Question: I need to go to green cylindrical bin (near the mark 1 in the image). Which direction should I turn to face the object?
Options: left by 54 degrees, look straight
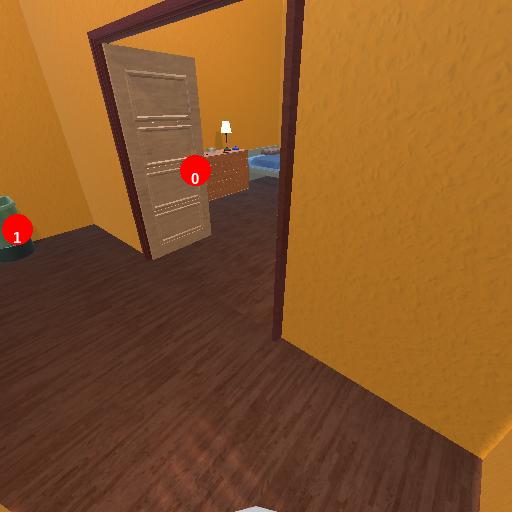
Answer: left by 54 degrees